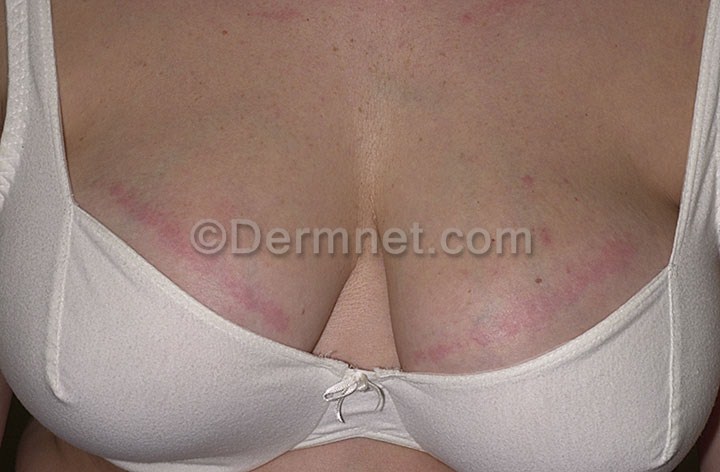
Disease: Urticaria Hives